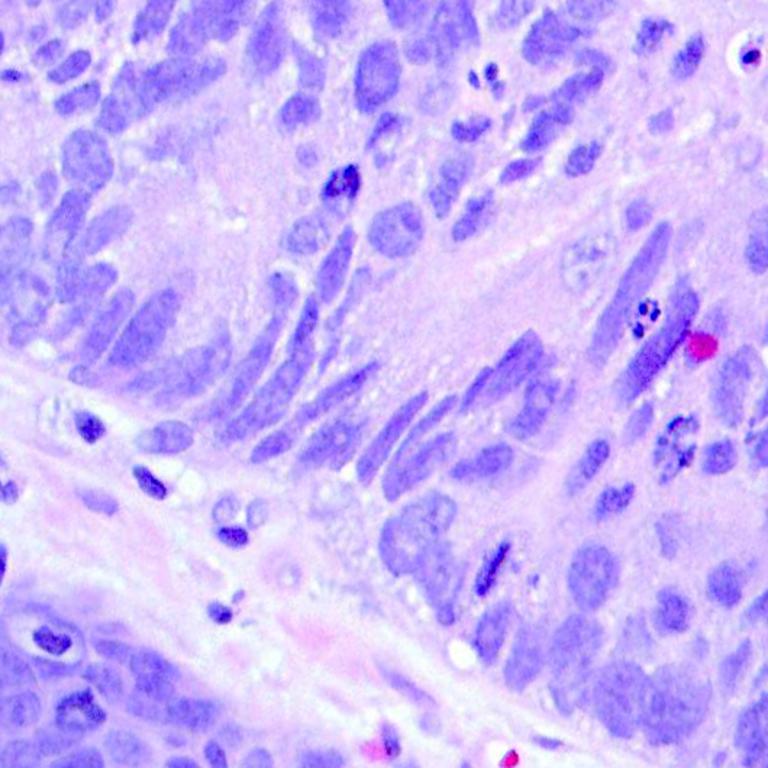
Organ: colon
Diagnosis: adenocarcinomas